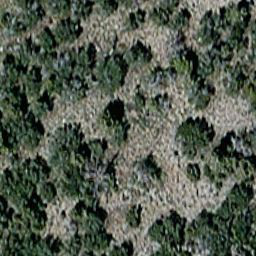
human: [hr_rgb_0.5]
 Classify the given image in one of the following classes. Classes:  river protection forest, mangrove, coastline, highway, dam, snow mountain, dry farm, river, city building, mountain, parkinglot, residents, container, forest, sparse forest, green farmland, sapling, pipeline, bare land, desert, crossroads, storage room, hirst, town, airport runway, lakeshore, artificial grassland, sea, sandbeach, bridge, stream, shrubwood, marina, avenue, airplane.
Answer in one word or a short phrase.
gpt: sparse forest